Question: I have a background image for example

What I want to do is make the length longer but keep the rounded corners where they are. I know there is a CSS trick out there that does this (they use it for iPhone web apps) but I can't find it.
How can I do this?
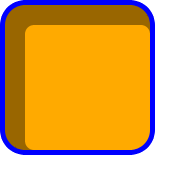
Answer: ..........................<URL>
Hi now it's very simple
'''
<div></div>
'''
used to this
'''
div{
width:100px;
height:100px;
background:red;
border-radius:20px;
border:solid 10px blue;
box-shadow:20px 20px 0 0 rgba(0,0,0,0.4) inset;
-webkit-box-shadow:20px 20px 0 0 rgba(0,0,0,0.4) inset;
-moz-box-shadow:20px 20px 0 0 rgba(0,0,0,0.4) inset;
}
'''
<URL>
---
Same as u want this
<URL>